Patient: sex M, age 76
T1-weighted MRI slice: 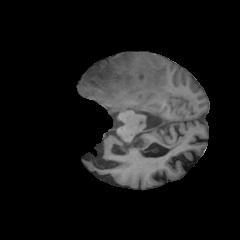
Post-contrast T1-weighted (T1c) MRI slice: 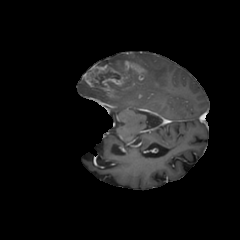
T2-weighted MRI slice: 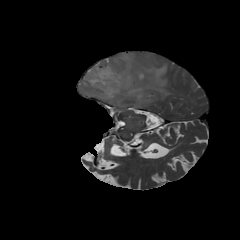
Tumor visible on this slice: yes
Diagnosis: Glioblastoma, IDH-wildtype
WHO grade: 4